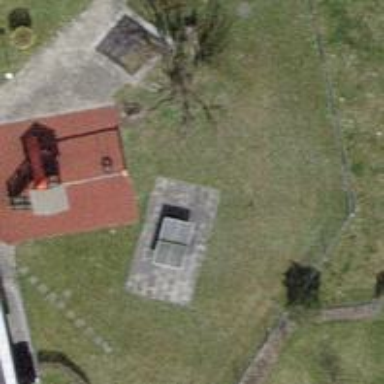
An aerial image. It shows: Playground area for leisure activities on the land.